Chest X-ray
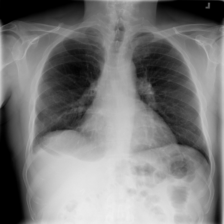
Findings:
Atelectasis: negative
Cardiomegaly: negative
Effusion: negative
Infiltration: negative
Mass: negative
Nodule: negative
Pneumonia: negative
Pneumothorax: negative
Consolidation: negative
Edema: negative
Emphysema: negative
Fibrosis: negative
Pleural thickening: negative
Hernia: negative